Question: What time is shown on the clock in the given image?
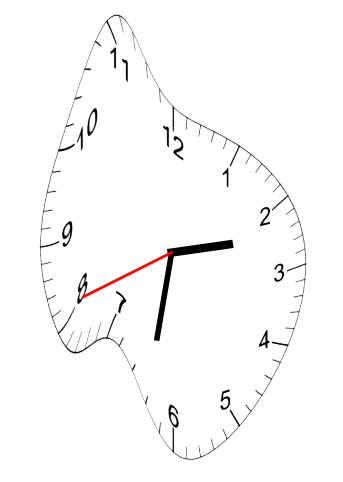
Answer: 02:31:41